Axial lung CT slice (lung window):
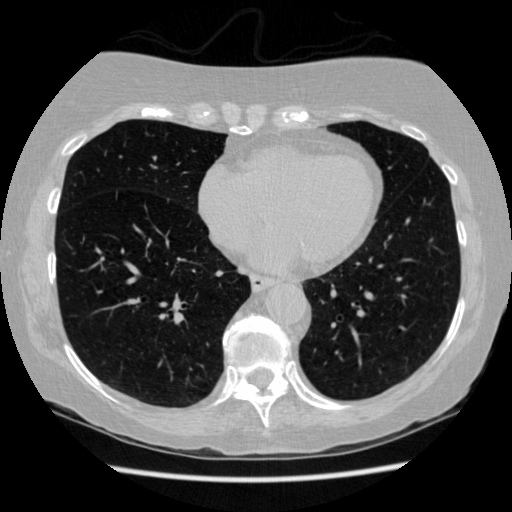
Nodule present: no